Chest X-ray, PA view. Patient: 19 years old, sex F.
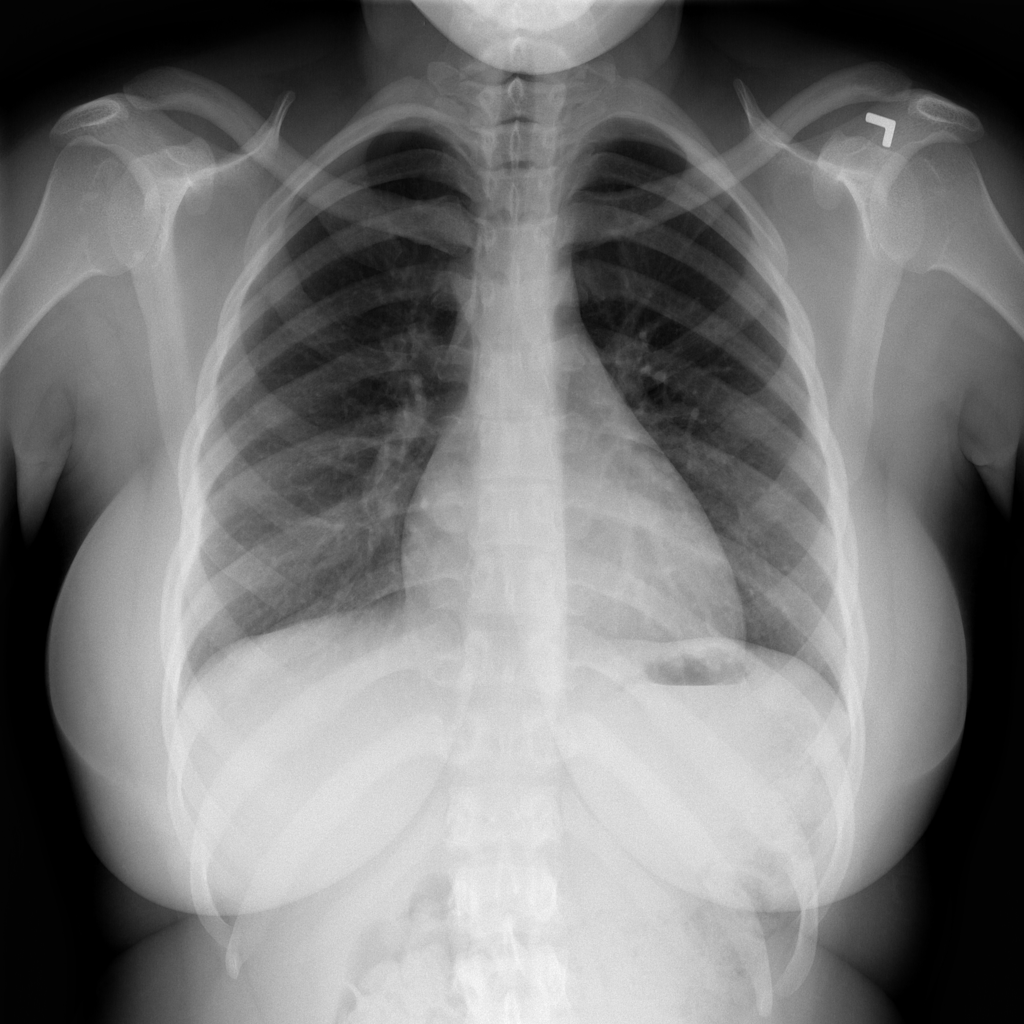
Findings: No Finding